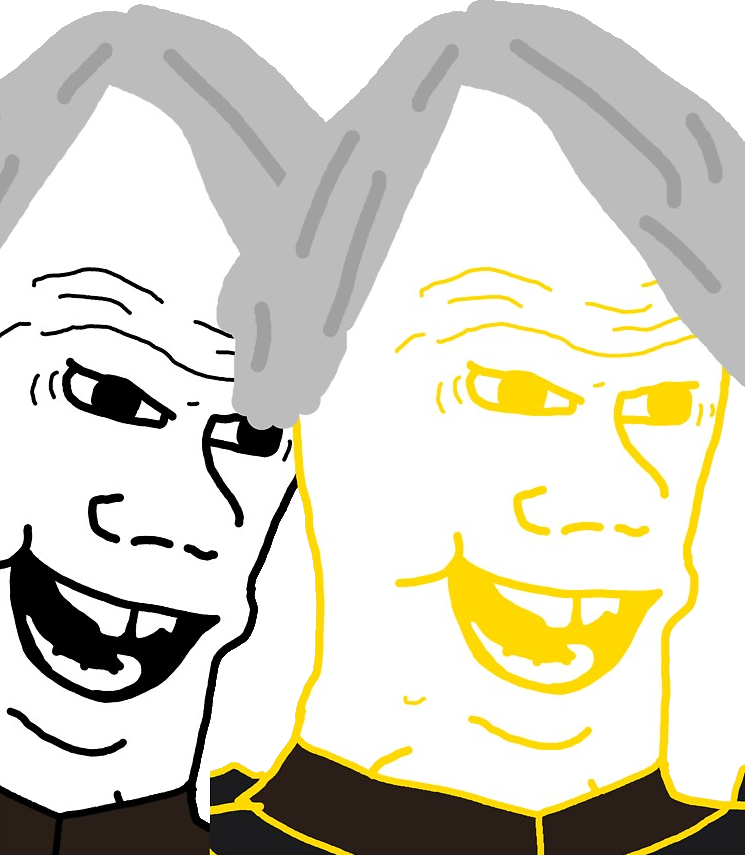
Label: 5_Brainlet